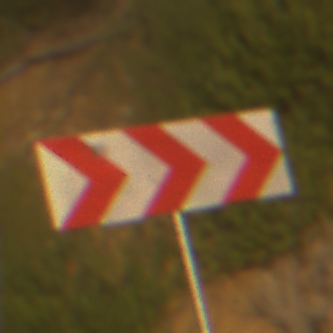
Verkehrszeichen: RichtungstafelnInKurvenGrossLinks
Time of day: SunriseSunset
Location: Outdoor (Nature)
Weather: PartlyCloudy
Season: NotSpecified
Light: Natural